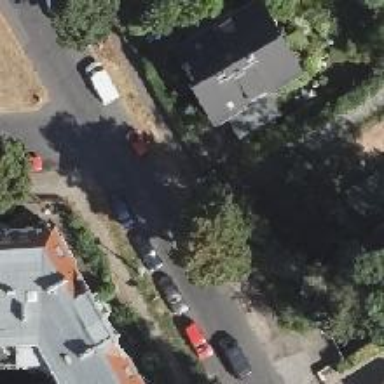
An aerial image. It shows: Residential road with asphalt surface. There are sidewalks on both sides of the road.